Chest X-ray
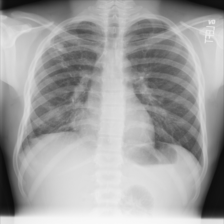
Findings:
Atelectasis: negative
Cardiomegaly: negative
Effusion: negative
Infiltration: negative
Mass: negative
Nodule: negative
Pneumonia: negative
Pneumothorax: negative
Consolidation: negative
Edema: negative
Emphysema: negative
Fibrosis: negative
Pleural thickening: negative
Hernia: negative